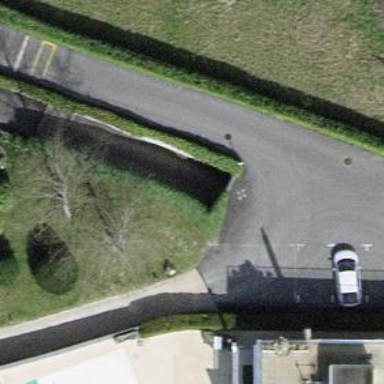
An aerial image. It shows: Parking area.